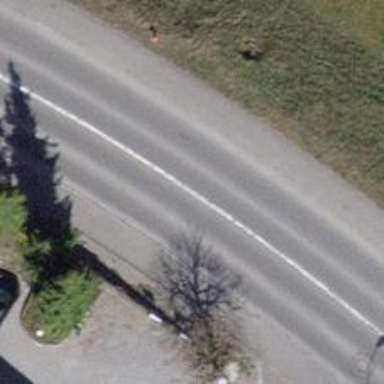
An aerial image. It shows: Secondary road with asphalt surface.